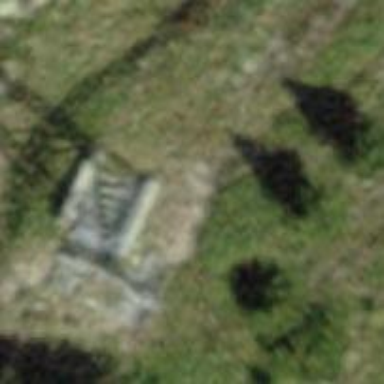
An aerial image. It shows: Pylon used for aerialway.